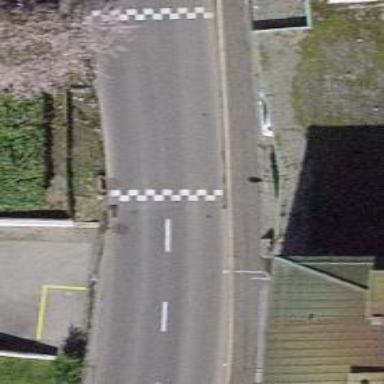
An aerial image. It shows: Unmarked crossing on the road.